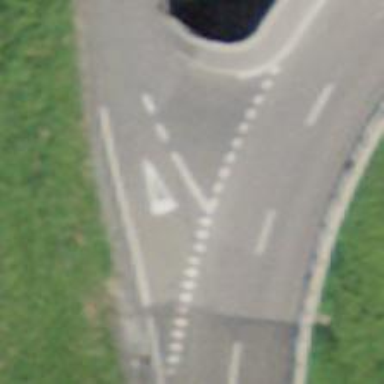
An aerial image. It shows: Road with "give way" sign.